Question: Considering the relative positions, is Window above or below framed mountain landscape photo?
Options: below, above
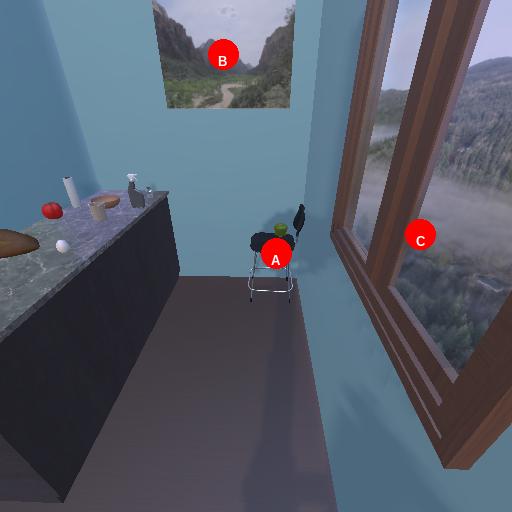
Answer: below